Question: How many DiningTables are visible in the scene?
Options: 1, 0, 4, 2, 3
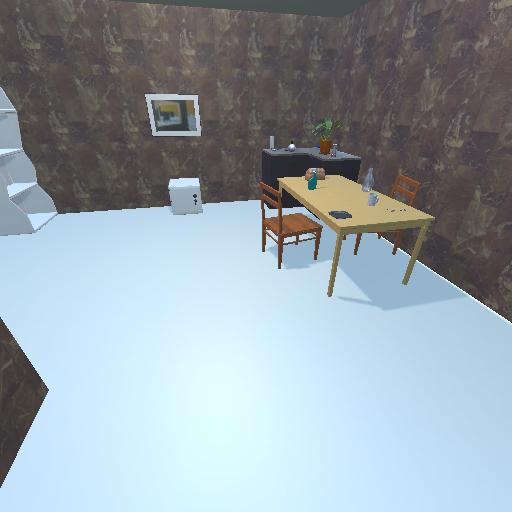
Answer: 1